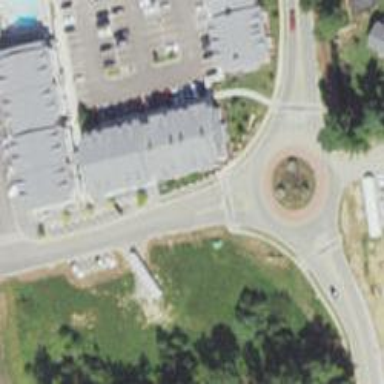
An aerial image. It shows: Roundabout at tertiary road junction.